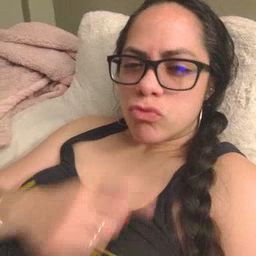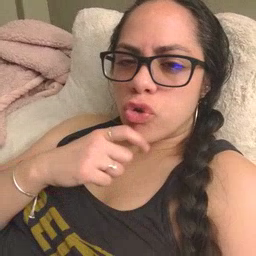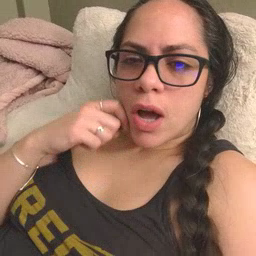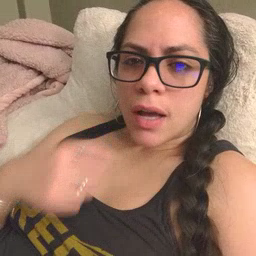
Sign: dry